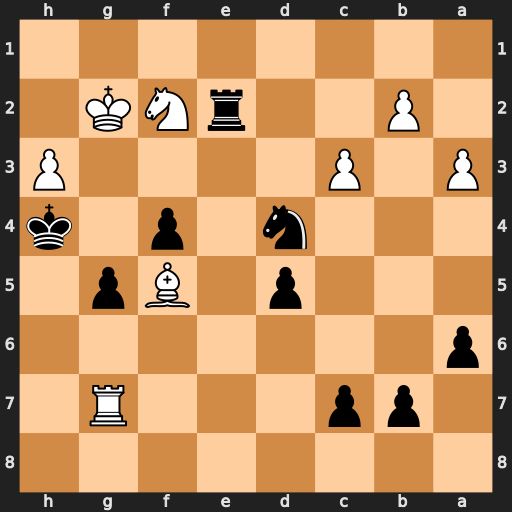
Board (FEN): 8/1pp3R1/p7/3p1Bp1/3n1p1k/P1P4P/1P2rNK1/8
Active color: b
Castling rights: -
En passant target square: -
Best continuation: f3+ Kg1 Nxf5